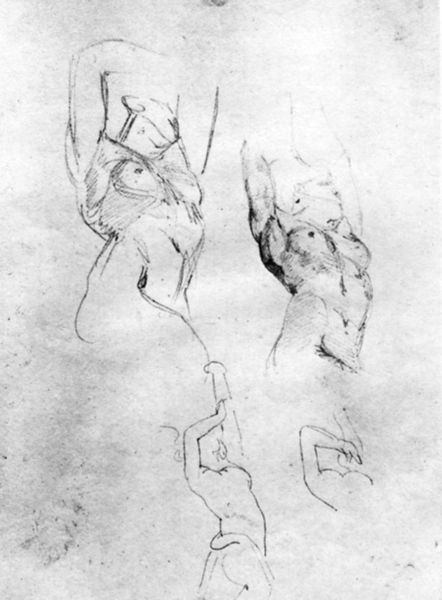
Titel: Massaker von Chios, Studienblatt
Künstler: Eugène Delacroix
Institution: Lanciepce
Schlagwörter: akt, hand, haut, kopf, körper, mann, nackt, weiß, frauen, brust, busen, frau, rücken, schwarz, skizze, zeichnung, dame, tanz, arme, gesicht, figur, tanzen, beine, brüste, linien, figuren, muskeln, nabel, bauch, brustwarze, erotisch, oberkörper, offen, ausziehen, torso, schwarzweiss, bleistift, schemenhaft, stück, oberteil, muskel, achsel, scwarz, gerafft, shirt, oberköroer, tanzend, stroiche